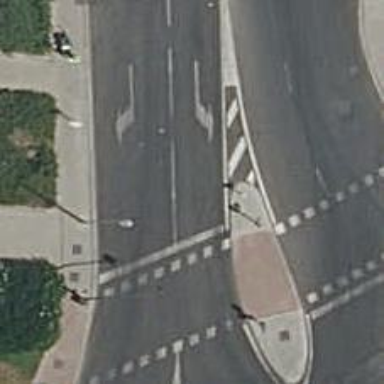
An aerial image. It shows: Road with traffic signals.